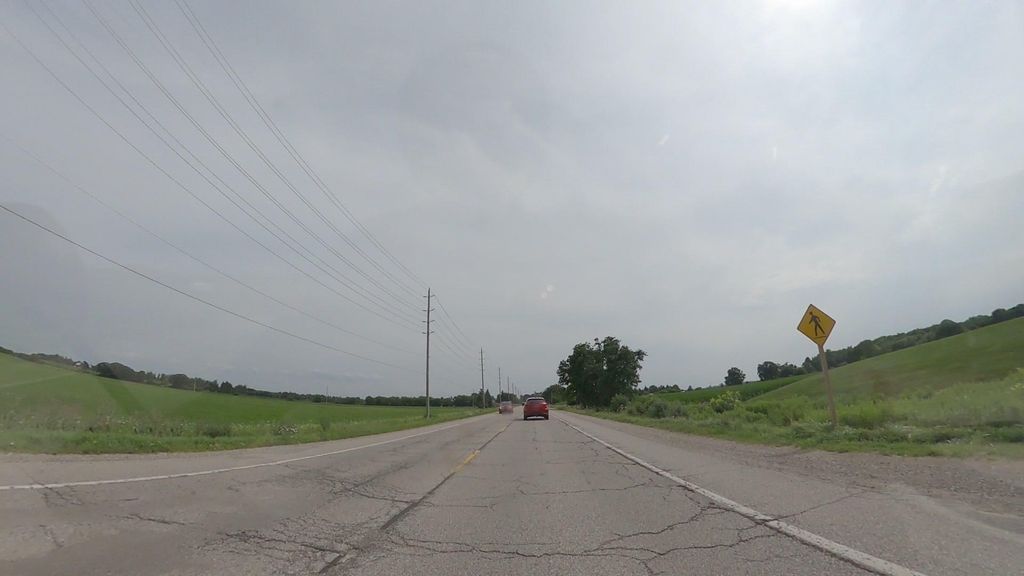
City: kitchener-waterloo